Field crop: maize
Growth stage: 2
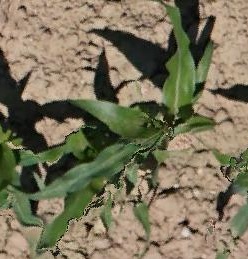
Species: maize